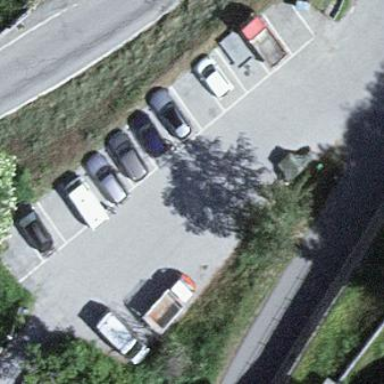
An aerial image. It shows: Parking area with surface.